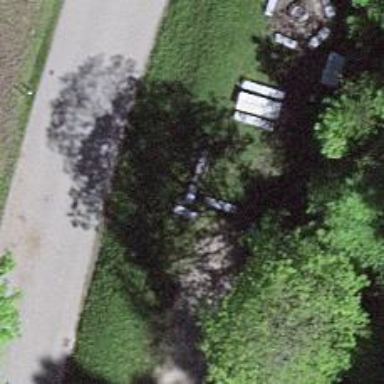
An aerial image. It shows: Bench.